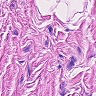
Metastatic tissue present: no